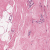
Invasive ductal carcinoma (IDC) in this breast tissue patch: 0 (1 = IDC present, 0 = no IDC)